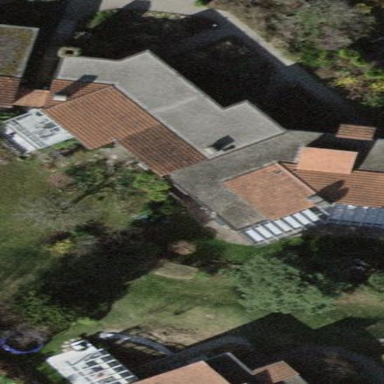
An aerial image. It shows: Terrace building.